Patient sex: F
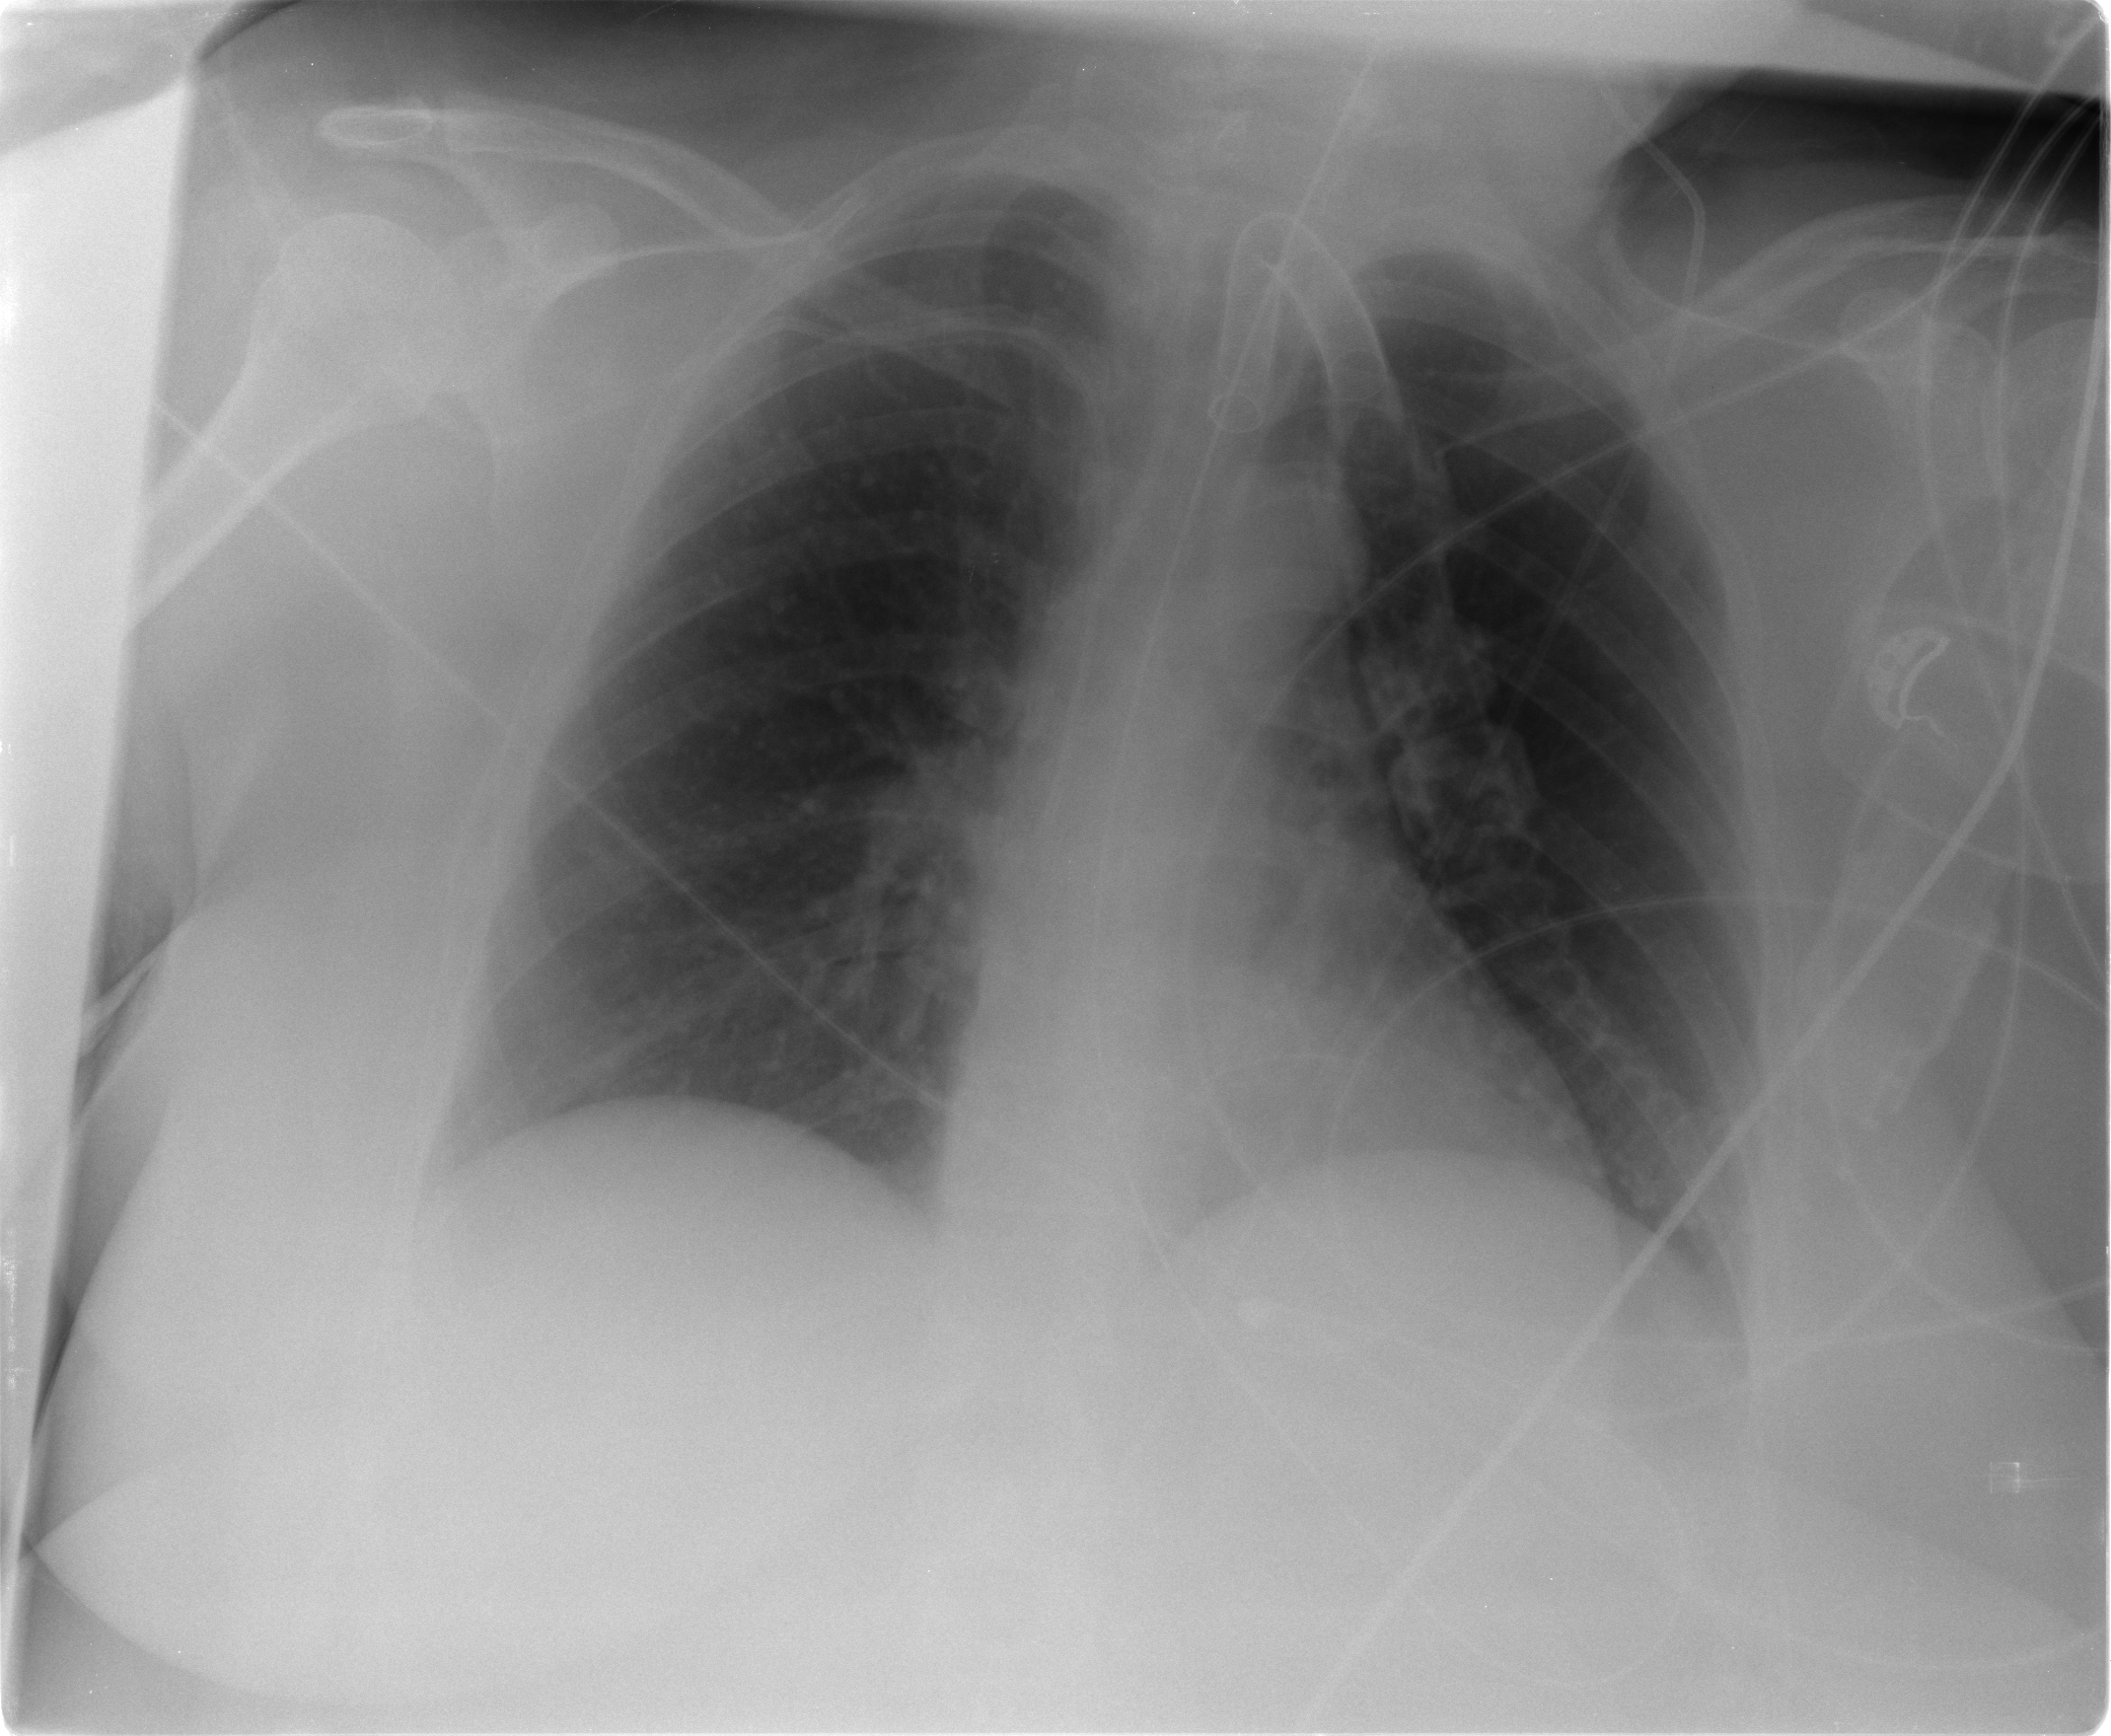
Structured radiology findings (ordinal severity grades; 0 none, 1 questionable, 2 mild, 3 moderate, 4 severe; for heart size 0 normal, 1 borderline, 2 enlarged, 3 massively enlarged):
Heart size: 2
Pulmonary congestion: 1
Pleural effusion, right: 1
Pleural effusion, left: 1
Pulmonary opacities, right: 0
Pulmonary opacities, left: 0
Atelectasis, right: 1
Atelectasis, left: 1